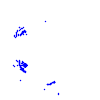
Particle: electron